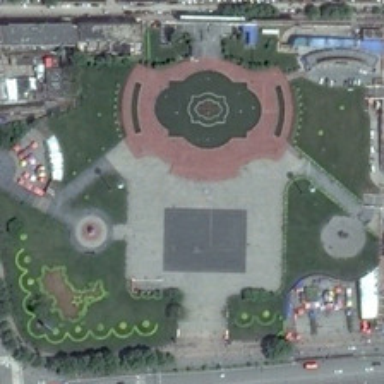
The square is surrounded by roads .